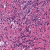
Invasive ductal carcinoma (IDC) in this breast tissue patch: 1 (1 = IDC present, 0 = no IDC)